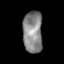
Tissue: skin
Cell type: Epithelial cells
Senescence score: 0.2843
Nuclear area (px): 793
Mean DAPI intensity: 135.579